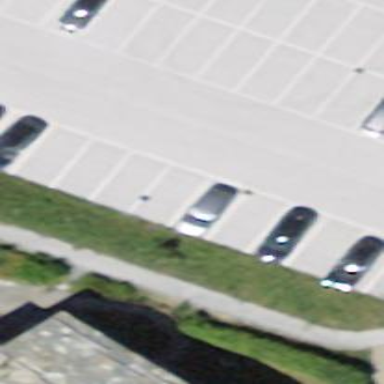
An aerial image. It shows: Parking area with surface.